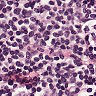
Metastatic tissue present: no